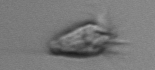
Label: Paratontonia_gracillima